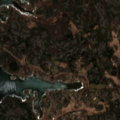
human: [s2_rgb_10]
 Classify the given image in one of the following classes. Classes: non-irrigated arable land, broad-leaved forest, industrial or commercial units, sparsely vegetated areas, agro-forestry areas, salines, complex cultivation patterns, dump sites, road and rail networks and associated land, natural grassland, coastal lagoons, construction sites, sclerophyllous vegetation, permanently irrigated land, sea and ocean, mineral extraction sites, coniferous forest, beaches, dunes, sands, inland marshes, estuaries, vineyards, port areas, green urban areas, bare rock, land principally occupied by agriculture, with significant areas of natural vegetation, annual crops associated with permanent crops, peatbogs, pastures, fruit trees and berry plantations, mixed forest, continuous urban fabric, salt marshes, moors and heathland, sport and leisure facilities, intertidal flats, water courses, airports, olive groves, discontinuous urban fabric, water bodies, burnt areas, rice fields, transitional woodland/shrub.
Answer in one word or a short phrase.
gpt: broad-leaved forest, mixed forest, bare rock, sea and ocean